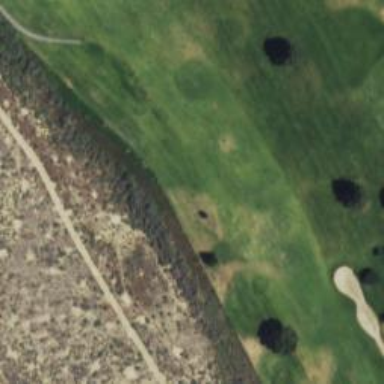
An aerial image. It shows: Golf hole.